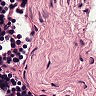
Metastatic tissue present: no